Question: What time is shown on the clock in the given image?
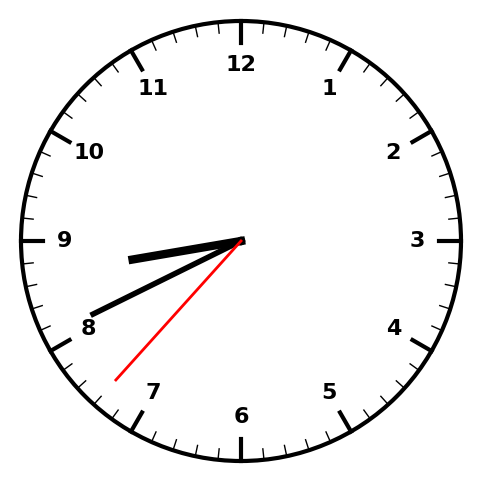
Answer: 08:40:37